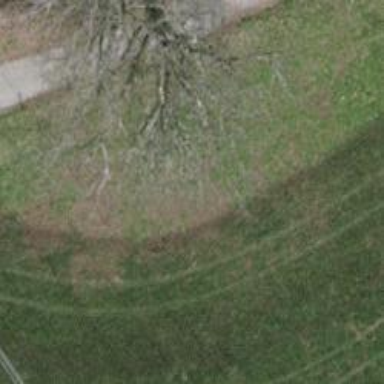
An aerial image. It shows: Single tag "natural: tree."